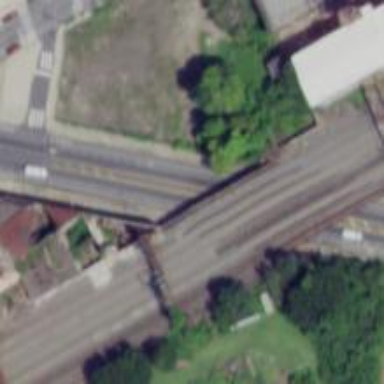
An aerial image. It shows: Bridge over electrified railway with contact line.